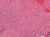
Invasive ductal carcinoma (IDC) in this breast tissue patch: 0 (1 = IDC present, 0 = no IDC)